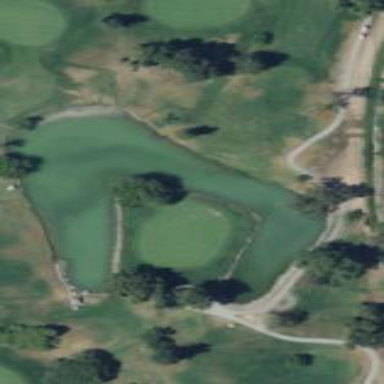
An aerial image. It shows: Water hazard in golf course. The hazard is natural water feature.